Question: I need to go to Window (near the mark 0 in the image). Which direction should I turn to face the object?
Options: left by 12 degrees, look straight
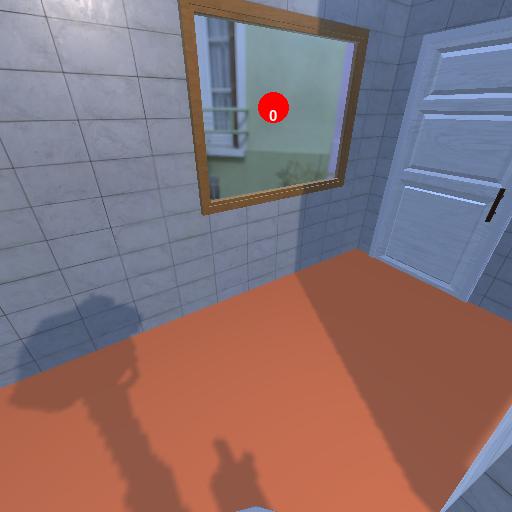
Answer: left by 12 degrees